Question: I was looking at an app screenshot and was impressed with its setting options for iPAD. See screenshot

Can anyone tell me how is this setting drop implemented for iPAD? I usually take the user to a brand new page/view controller where I define a static table and options in it. I don't know how to implement it within the same view controller like the way they have it. Is there any example/sample code available? or steps of how to create one in Xcode 4.0? Thank you.
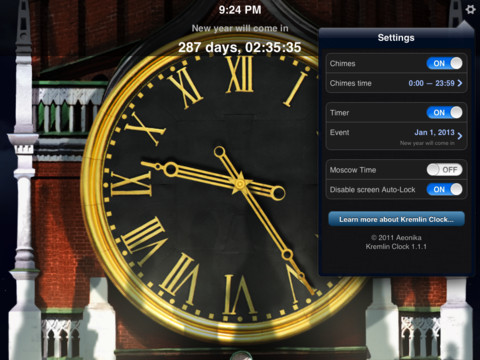
Answer: It's a 'UIPopoverController'. Have a look at the <URL>, it's really pretty easy to create one. Essentially, you just put a normal view controller into it and present it from either a rectangle or a toolbar button. If your view controller doesn't fill the entire screen height, you should also set its 'contentSizeForViewInPopover' property.